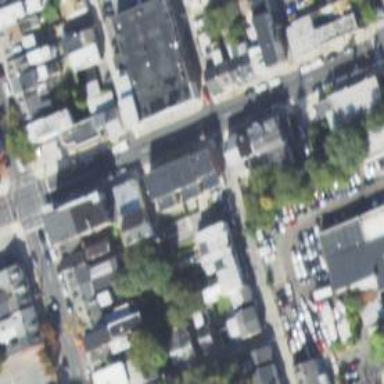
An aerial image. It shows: Alley classified as service road.